Interaction volume radius: 10 \u00c5
Interaction volume height: 25 \u00c5
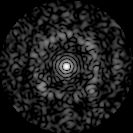
Disorder parameter: 0.741